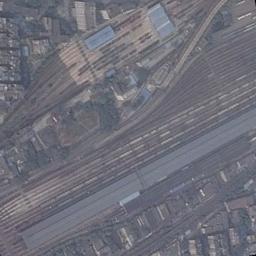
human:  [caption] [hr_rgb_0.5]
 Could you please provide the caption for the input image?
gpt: A well-equipped railway station in a crowded city .

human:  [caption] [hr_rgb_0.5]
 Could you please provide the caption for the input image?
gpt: The railway station is next to some buildings .

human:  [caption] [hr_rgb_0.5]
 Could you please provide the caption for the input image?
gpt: There are many buildings of different shapes and sizes beside the railway station .

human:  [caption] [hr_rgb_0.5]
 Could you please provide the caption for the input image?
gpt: The railway station has lots of railways and some makeshift houses and some trains are on the railways .

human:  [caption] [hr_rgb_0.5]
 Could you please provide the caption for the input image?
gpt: There are many buildings around the railway station .